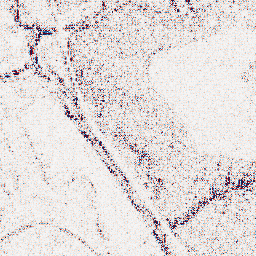
Category: wavelet
Decomposition family: wavelet_reverse_biorthogonal
Decomposition parameters: wavelet: rbio2.4
level: 1
Upsampling method: bspline
Upsampling parameters: scale: 8
Upsampling scale: 8